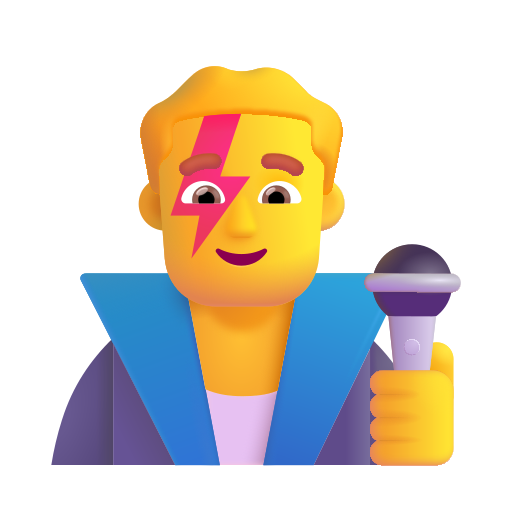
man singer color default